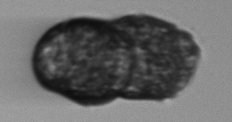
Label: Margalefidinium